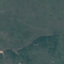
Land use / land cover: Pasture